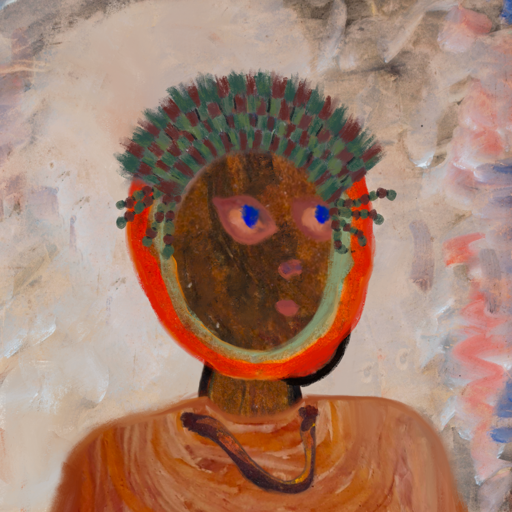
Background: Roy_Bahadur, Head And Neck Side: Mosgoul, Face Side: Mother_And_Son_Mother, Bust: Pious_Lady, Hair Side: Sisters, Head Accessory: After_Raid_Crown, Second Necklace: Comrade, Necklace: Blank, Baby: Blank